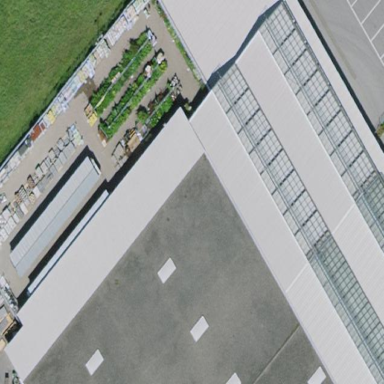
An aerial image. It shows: Commercial building.